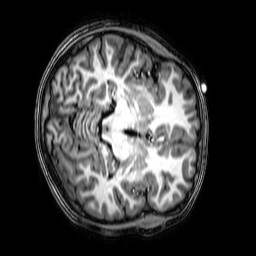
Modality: T1w
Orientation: axial
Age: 21
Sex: male
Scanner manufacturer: philips
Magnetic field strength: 3 T
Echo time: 0.0038 s